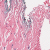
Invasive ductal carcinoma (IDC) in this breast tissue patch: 0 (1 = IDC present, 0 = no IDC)